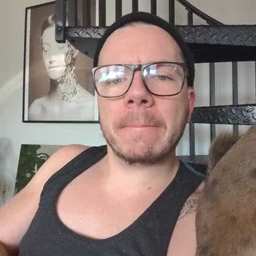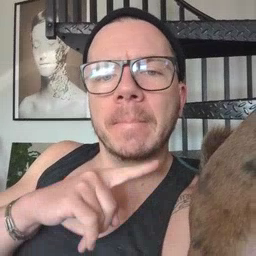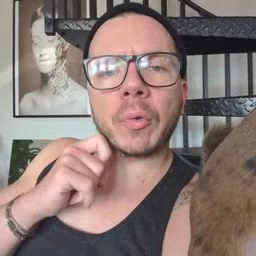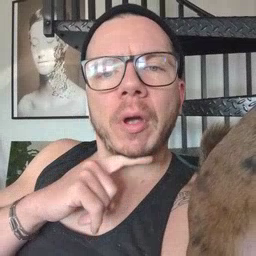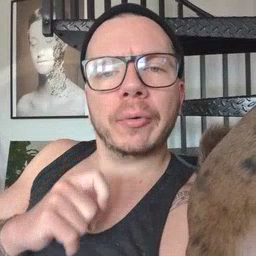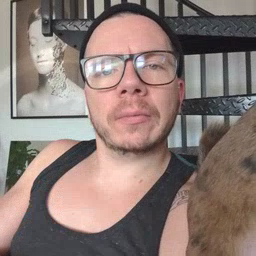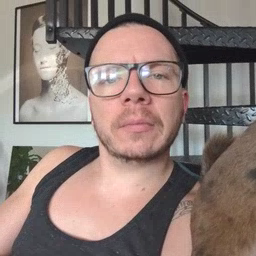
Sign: dryer